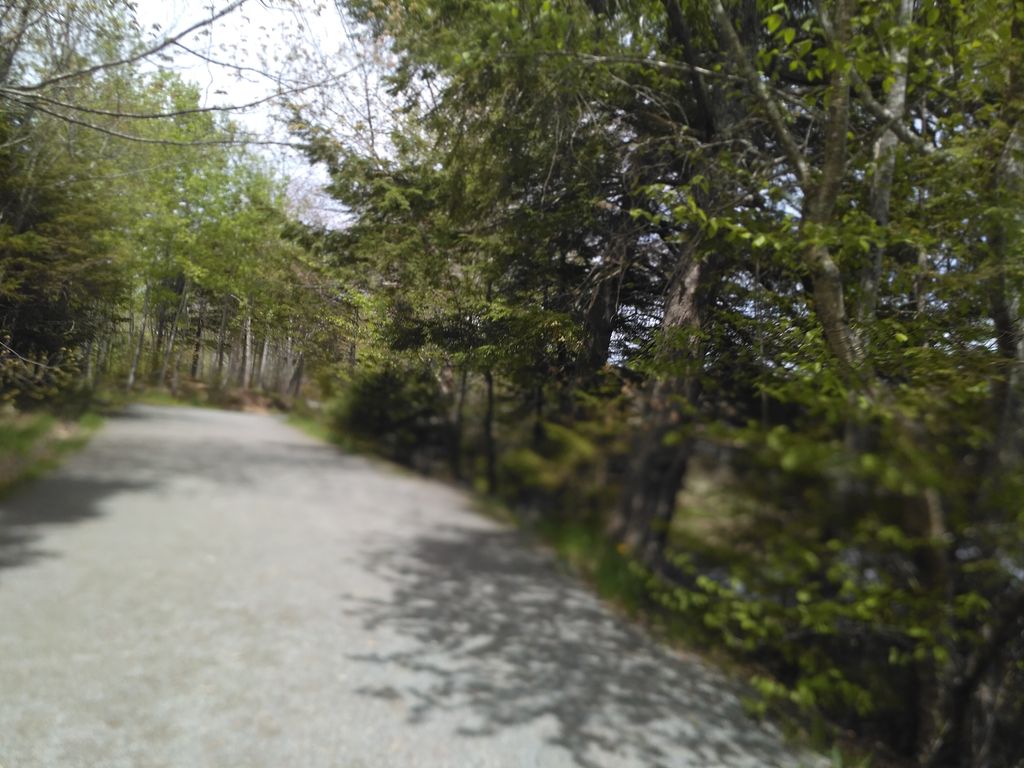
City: halifax